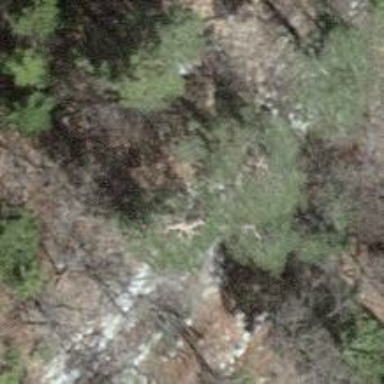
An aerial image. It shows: Cliff in nature.